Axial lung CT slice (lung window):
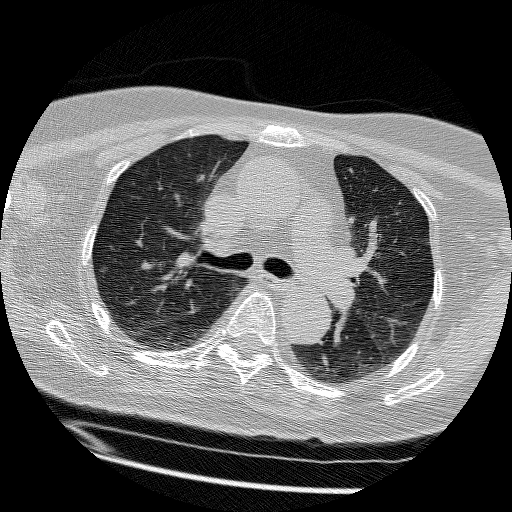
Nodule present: yes
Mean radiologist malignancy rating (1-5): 2